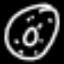
Label: donut